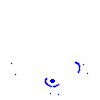
Particle: kaon